Field crop: maize
Growth stage: 1
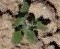
Species: chenopodium